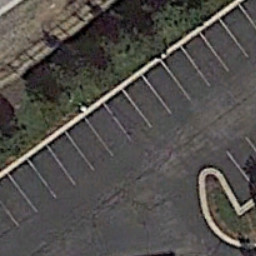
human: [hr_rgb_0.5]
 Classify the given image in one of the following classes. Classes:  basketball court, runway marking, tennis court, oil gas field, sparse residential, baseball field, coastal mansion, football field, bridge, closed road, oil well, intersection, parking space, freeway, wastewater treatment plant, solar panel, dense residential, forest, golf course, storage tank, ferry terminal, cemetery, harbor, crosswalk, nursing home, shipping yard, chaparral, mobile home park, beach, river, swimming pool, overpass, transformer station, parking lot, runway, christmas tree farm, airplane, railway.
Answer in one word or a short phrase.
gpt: parking space